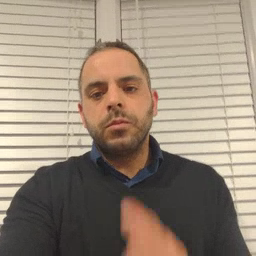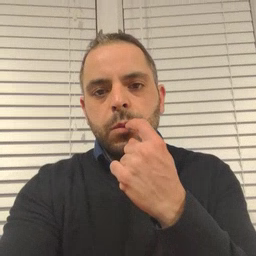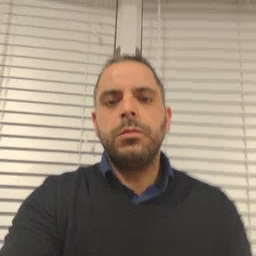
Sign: tooth